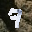
Label: 7